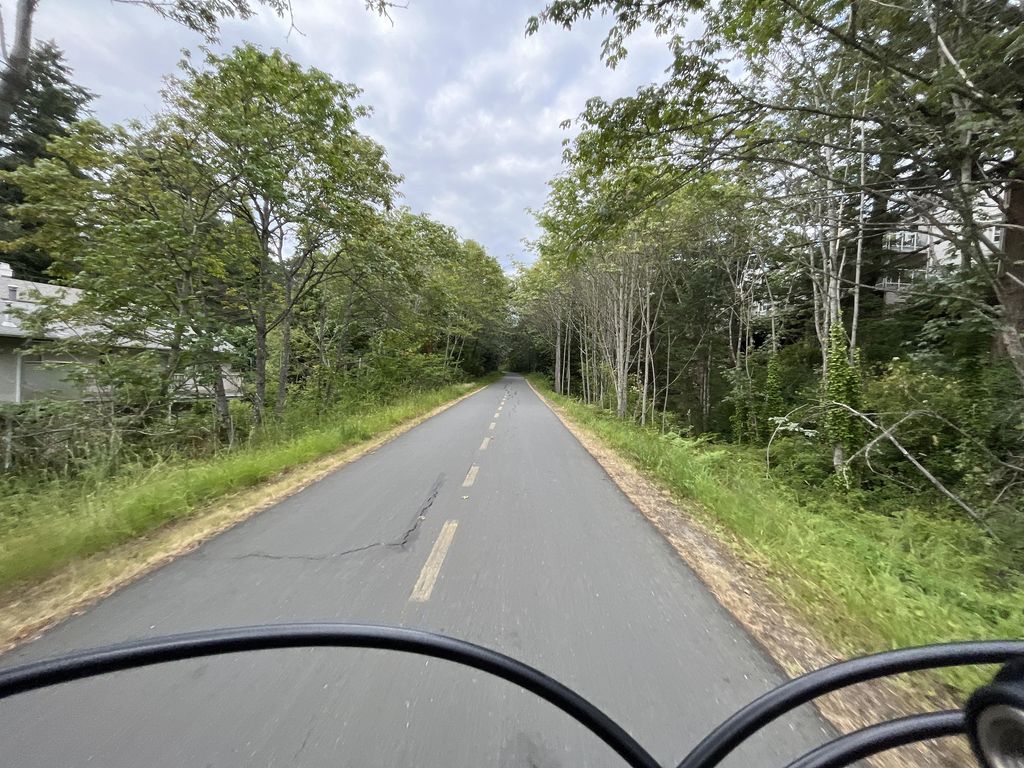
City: victoria